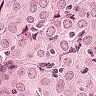
Metastatic tissue present: yes